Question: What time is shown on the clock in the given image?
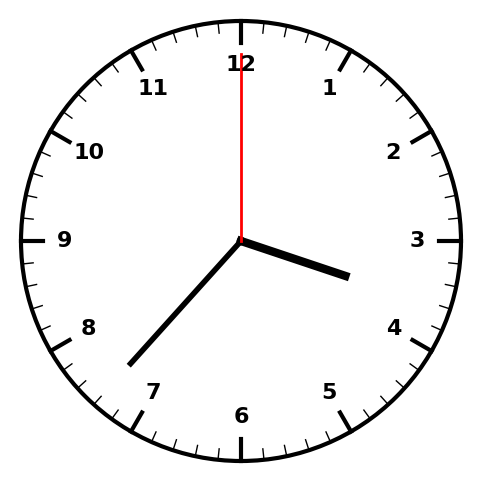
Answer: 03:37:00